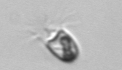
Label: Balanion